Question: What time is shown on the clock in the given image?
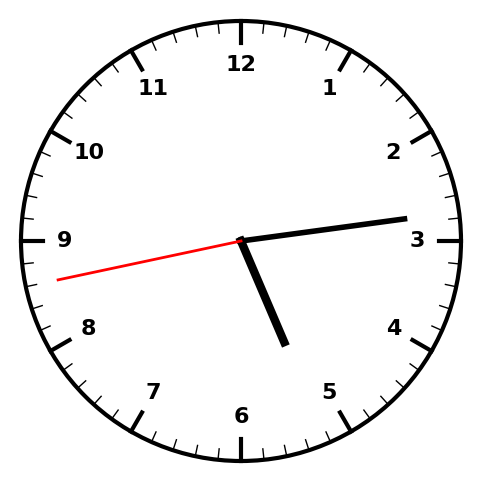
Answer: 05:13:43